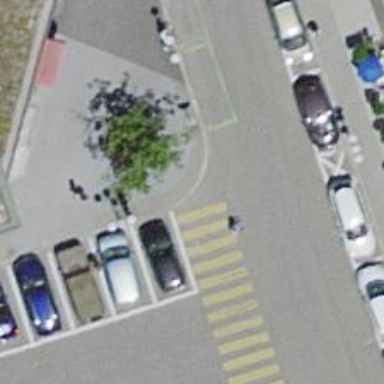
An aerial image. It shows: Kerb serving as barrier.